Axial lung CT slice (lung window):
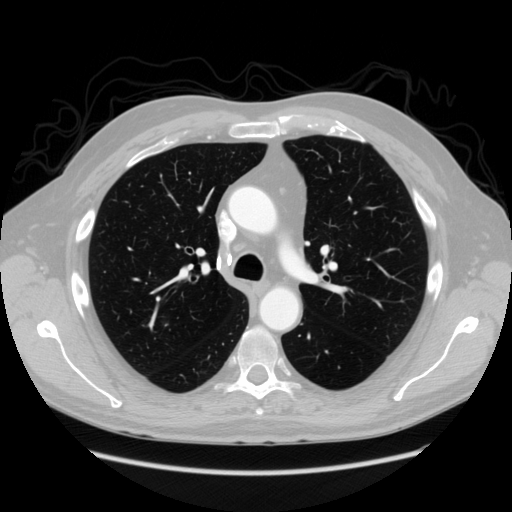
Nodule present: no